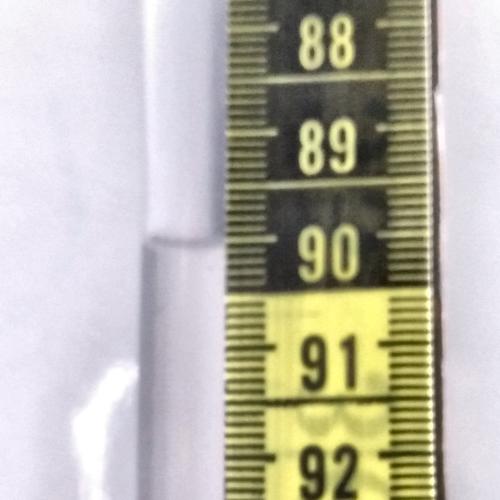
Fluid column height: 90.0 cm